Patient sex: F
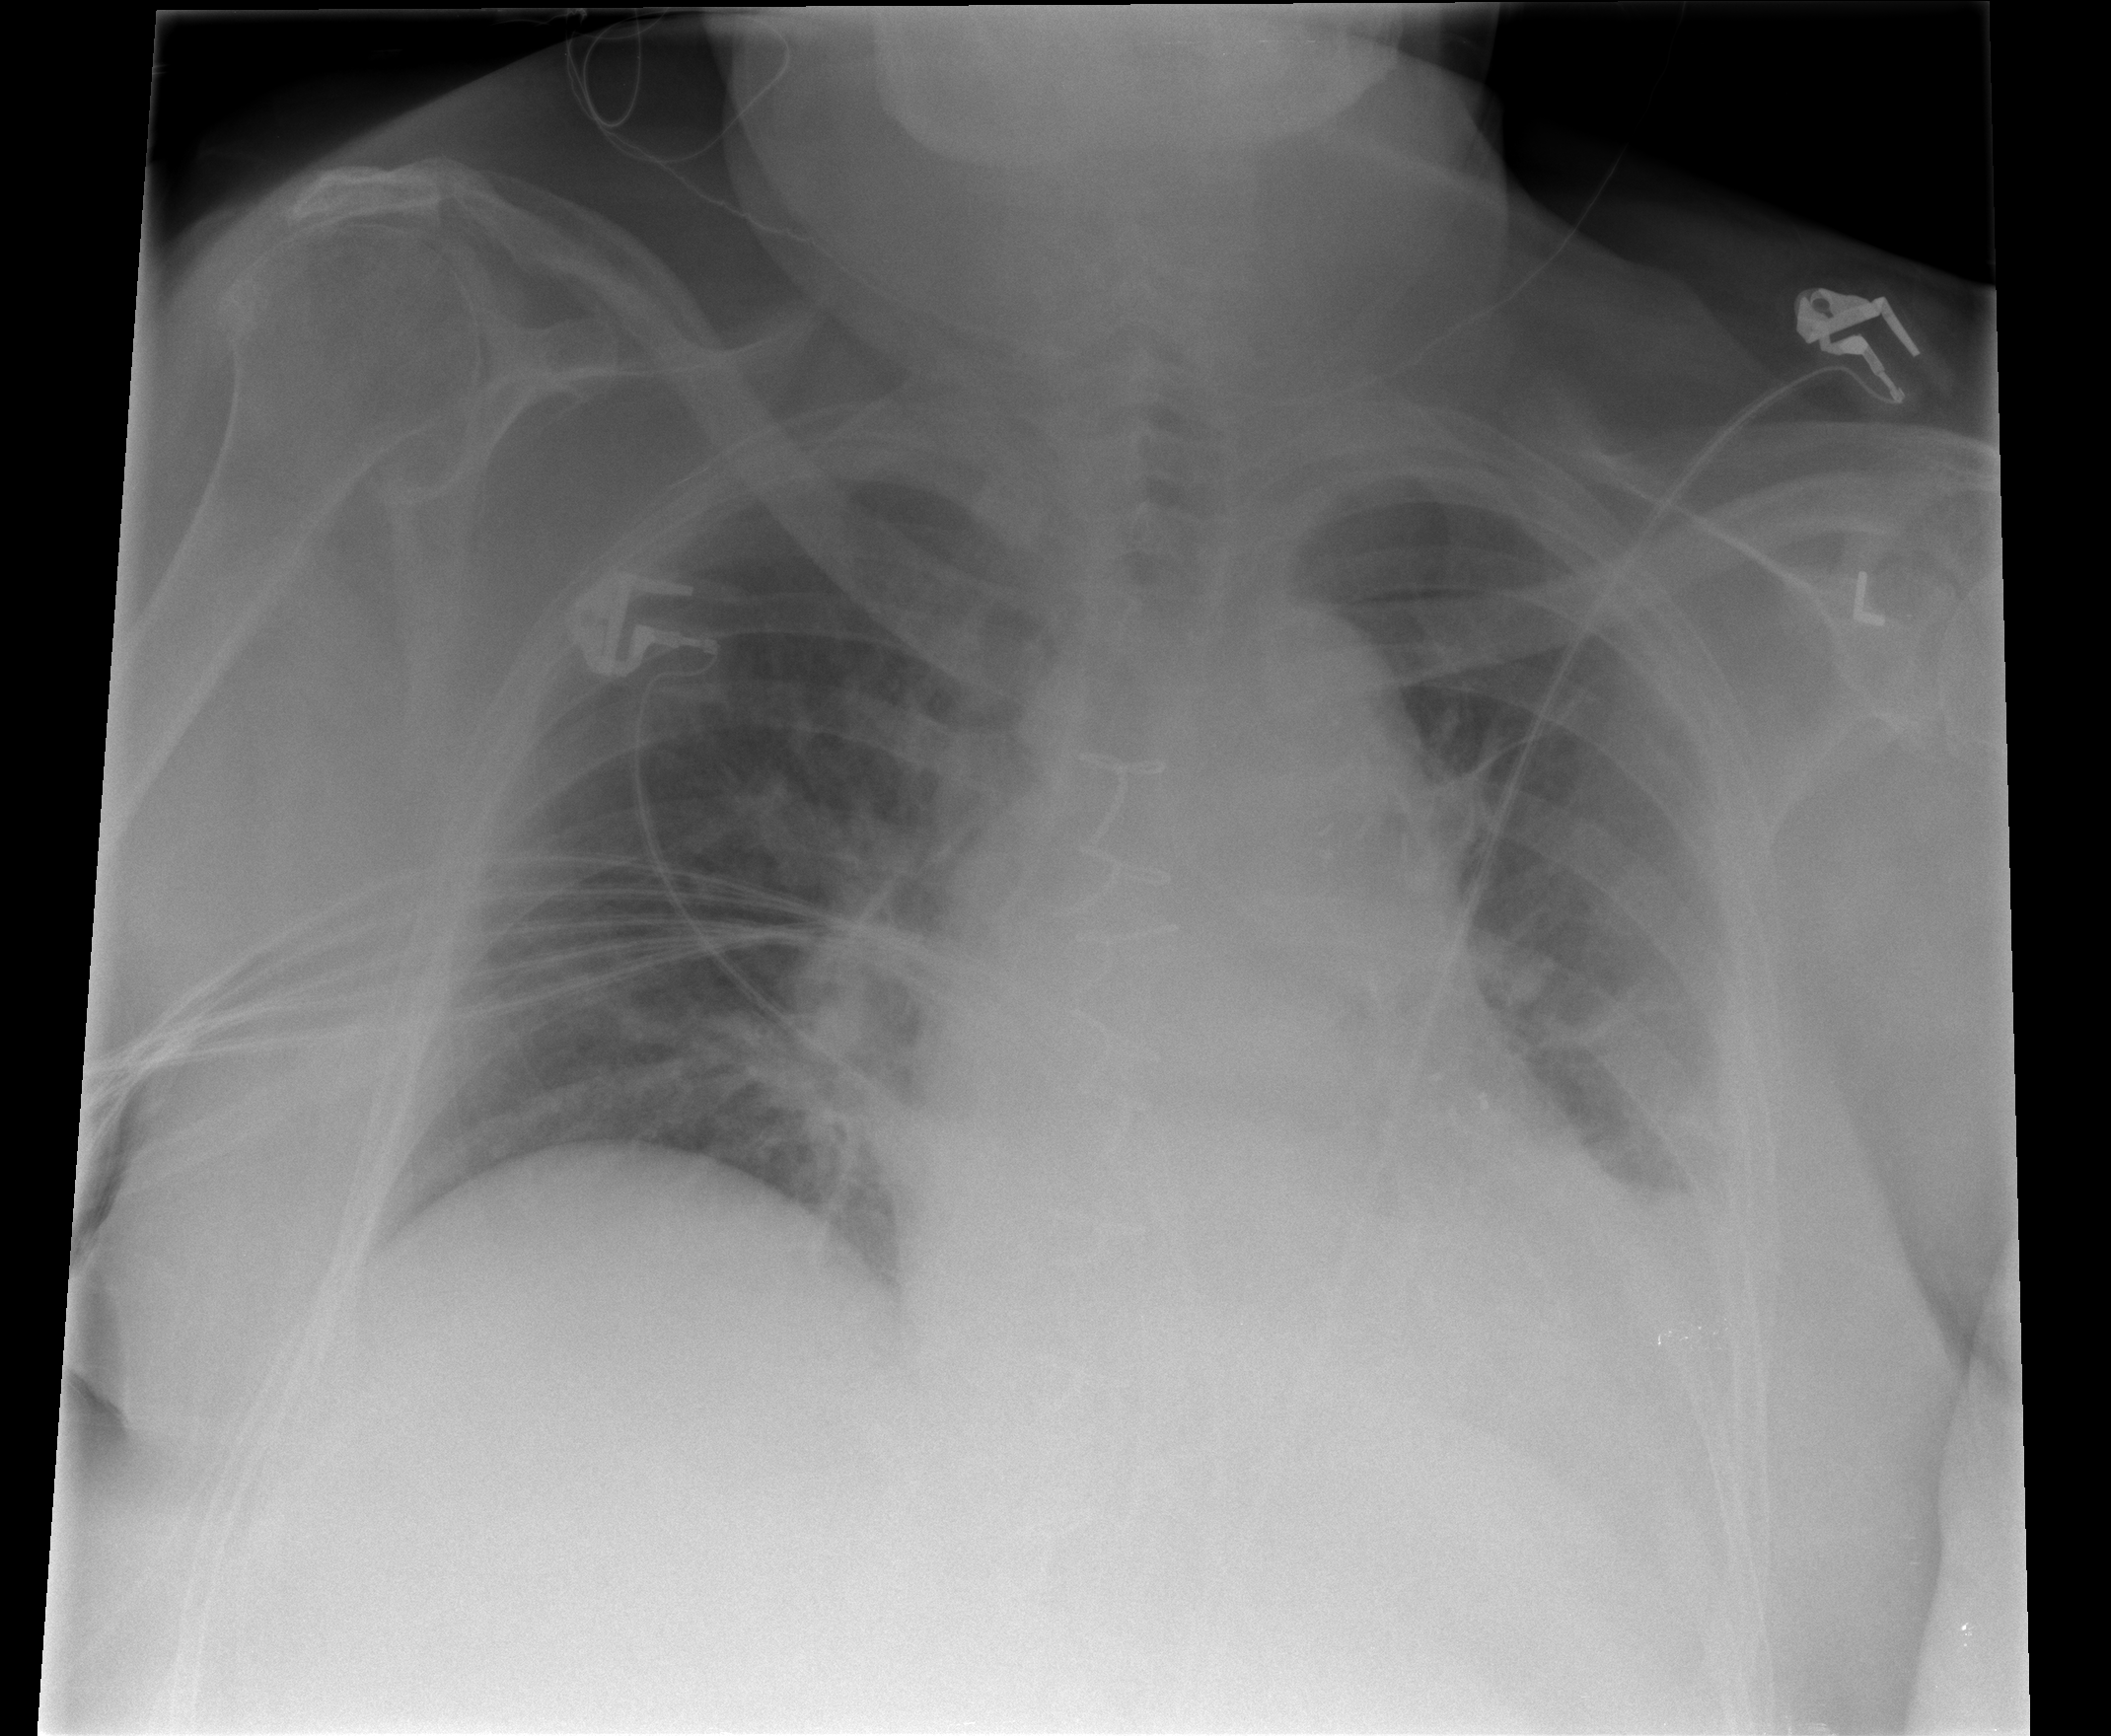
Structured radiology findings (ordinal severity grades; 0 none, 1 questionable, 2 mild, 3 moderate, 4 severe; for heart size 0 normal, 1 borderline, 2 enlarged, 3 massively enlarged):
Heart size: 2
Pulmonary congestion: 2
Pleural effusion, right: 0
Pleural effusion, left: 1
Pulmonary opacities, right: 0
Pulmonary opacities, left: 0
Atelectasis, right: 0
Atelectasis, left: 2